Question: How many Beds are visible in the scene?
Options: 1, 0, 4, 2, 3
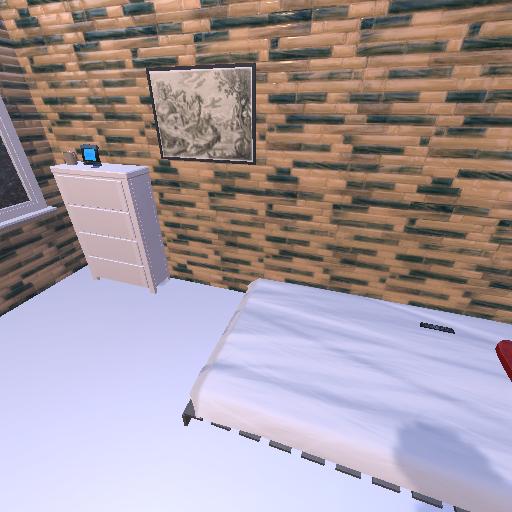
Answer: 1